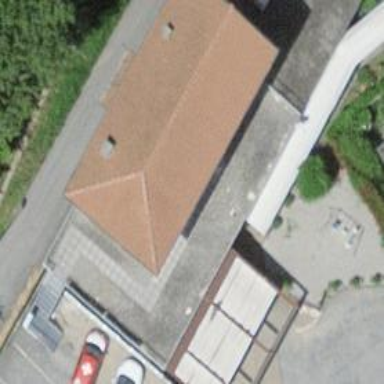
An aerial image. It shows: Restaurant.